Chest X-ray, PA view. Patient: 66 years old, sex F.
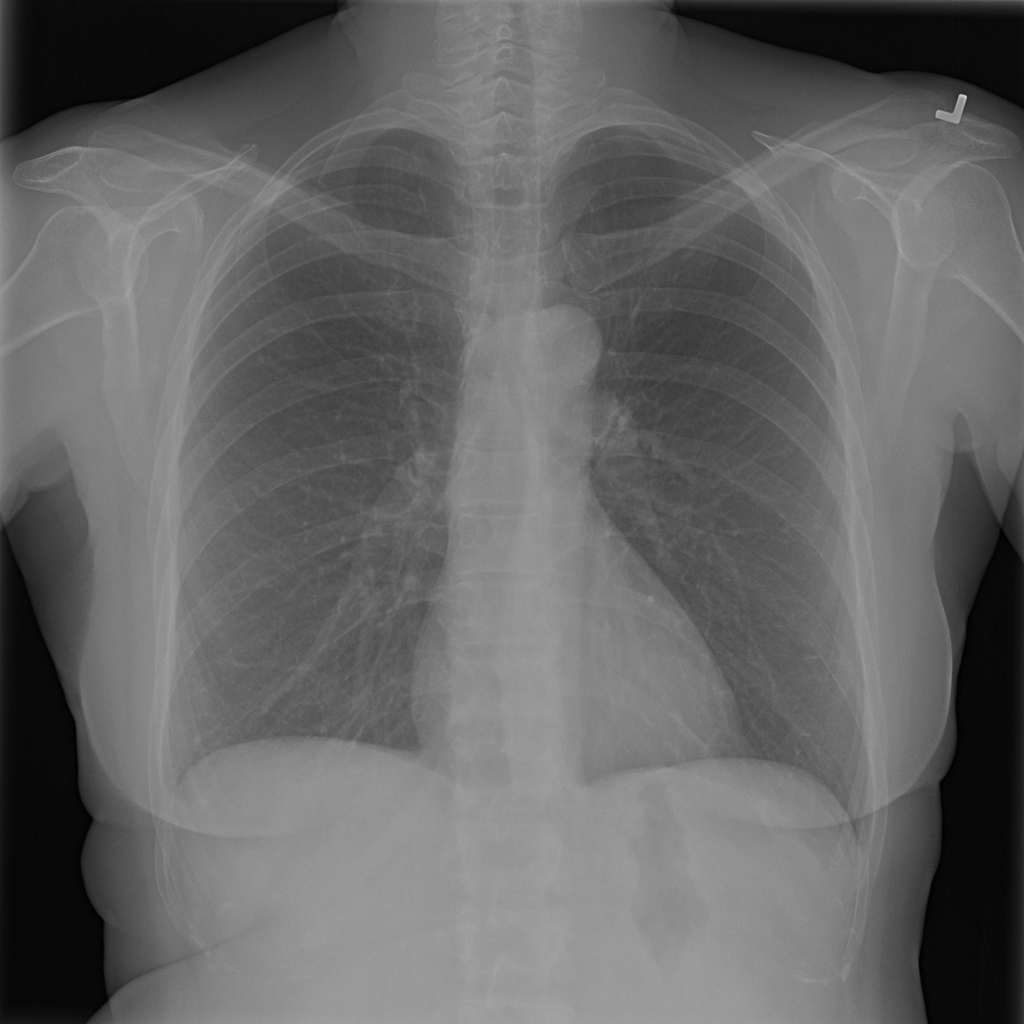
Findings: No Finding